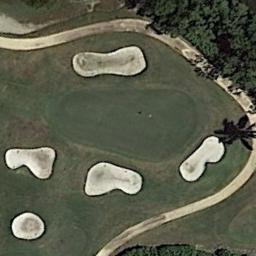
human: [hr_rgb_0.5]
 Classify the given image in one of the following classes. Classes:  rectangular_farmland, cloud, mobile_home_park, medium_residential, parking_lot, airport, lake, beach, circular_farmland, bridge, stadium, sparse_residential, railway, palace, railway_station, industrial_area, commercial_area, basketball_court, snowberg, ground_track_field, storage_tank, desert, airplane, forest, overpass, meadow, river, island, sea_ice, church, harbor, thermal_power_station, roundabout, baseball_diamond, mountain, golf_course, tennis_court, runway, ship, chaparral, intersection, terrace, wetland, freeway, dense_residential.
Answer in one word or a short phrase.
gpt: golf_course